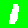
Digit: 1